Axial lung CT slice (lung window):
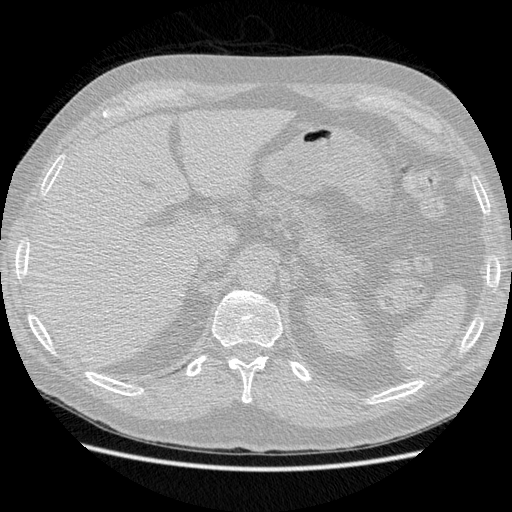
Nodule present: no